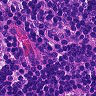
Metastatic tissue present: no